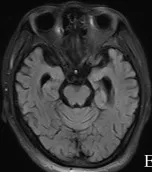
Comparison of the patient's MRI. (E-H) MRI re-examination at month 6 of the course of disease.
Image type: radiology (mri)